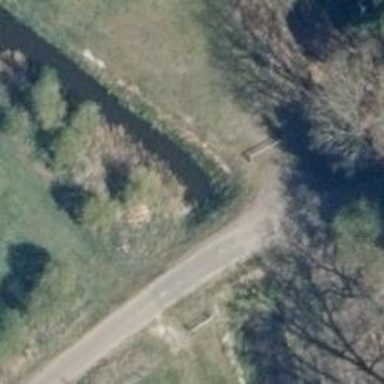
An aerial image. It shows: Culvert tunnel.